Field crop: tomato
Growth stage: 1
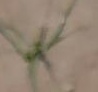
Species: cyperus